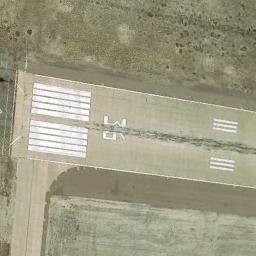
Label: runway